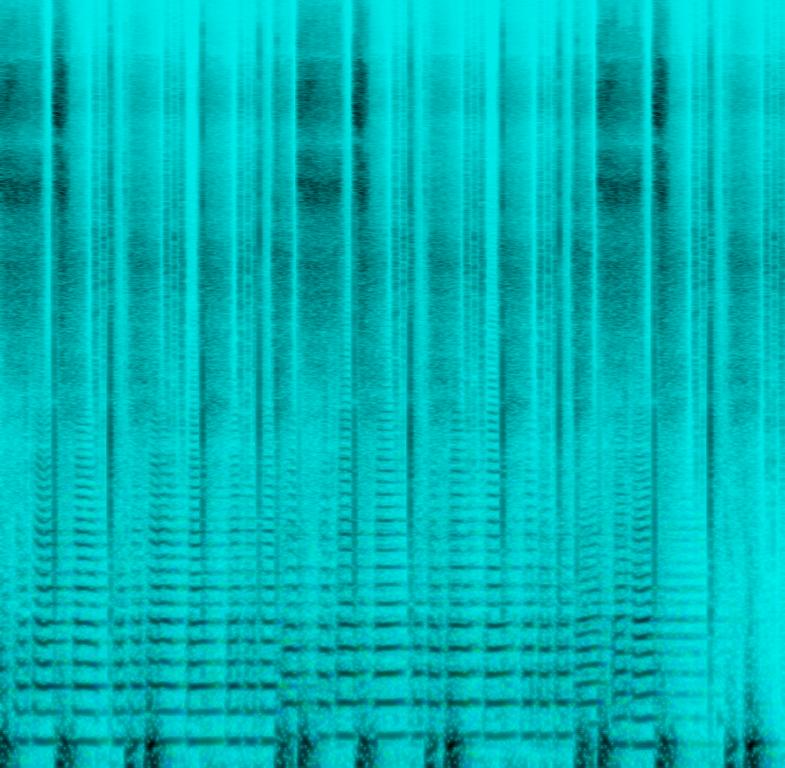
This audio contains a loop repeating a beatbox pattern and clapping sound. A horn is playing a lower melody while someone is playing a long note on top in a higher key. This is an amateur recording and may be playing while looping yourself.